Interaction volume radius: 5 \u00c5
Interaction volume height: 25 \u00c5
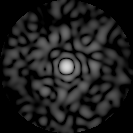
Disorder parameter: 0.9001